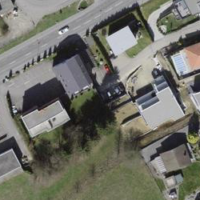
EUNIS habitat code: 54
Species observed at this site:
Chrysosplenium alternifolium